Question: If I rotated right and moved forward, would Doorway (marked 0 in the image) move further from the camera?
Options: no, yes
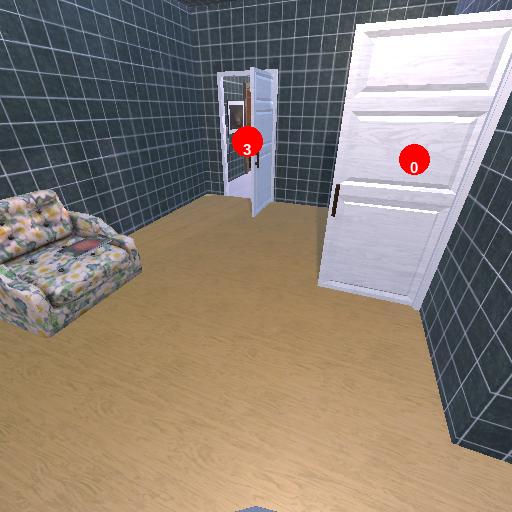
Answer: no